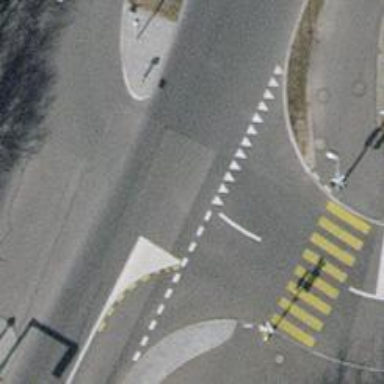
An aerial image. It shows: Road with traffic signals.